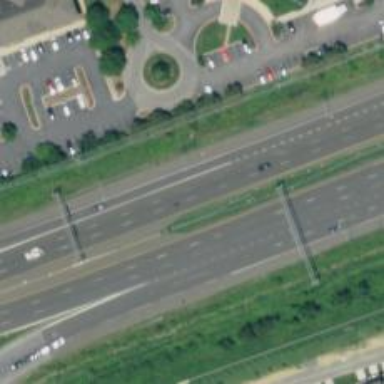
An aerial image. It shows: Trunk highway with expressway features.